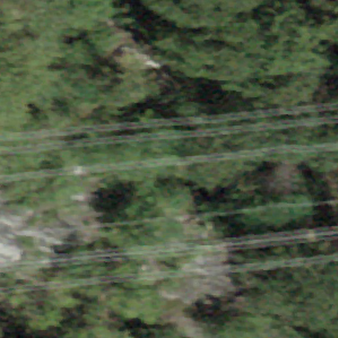
Label: other